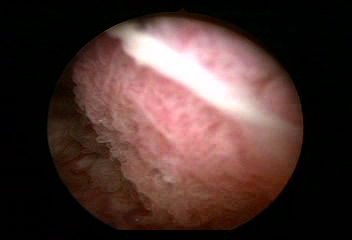
Modality: WLC
Class: Malignant
Subclass: LowGradePapillary
Lesion: L1
Stage: Ta
Morphology: Papillary
Bladder cancer association: Yes
Annotated structures: Tumor